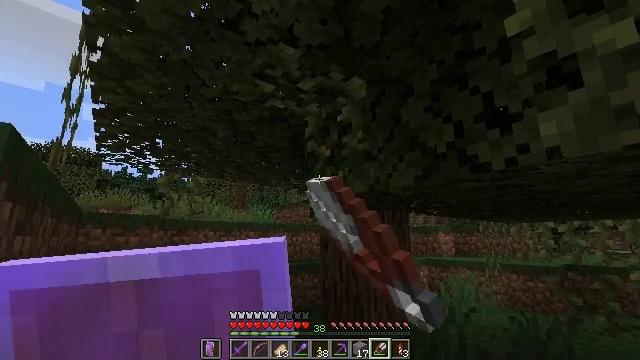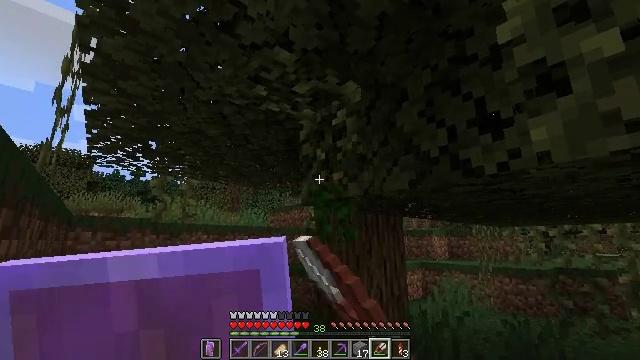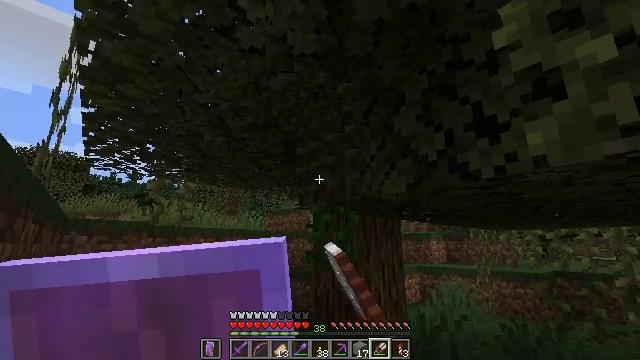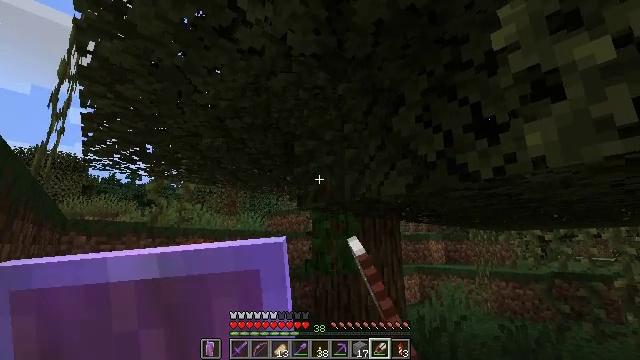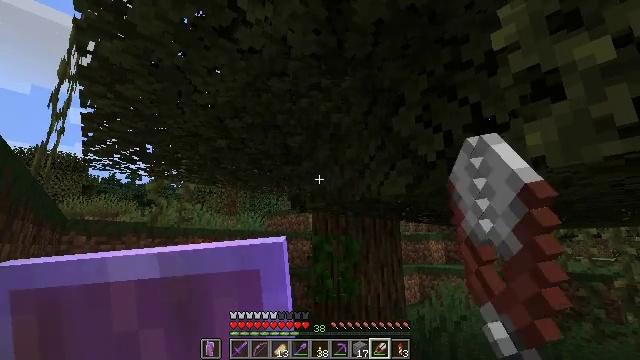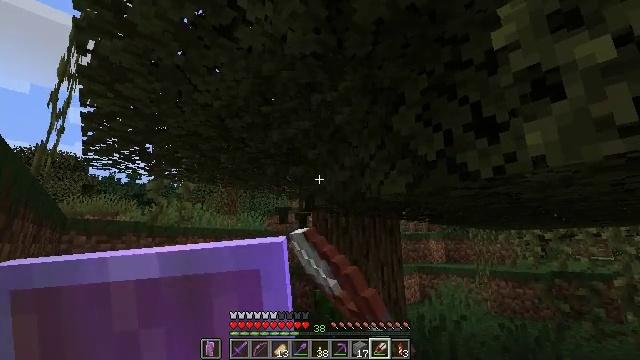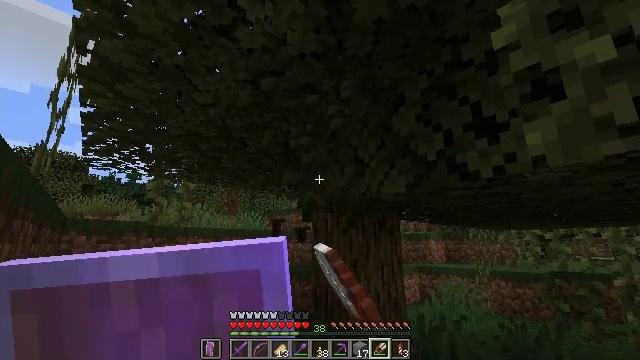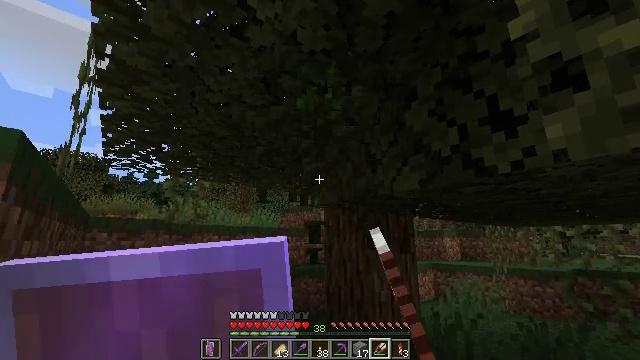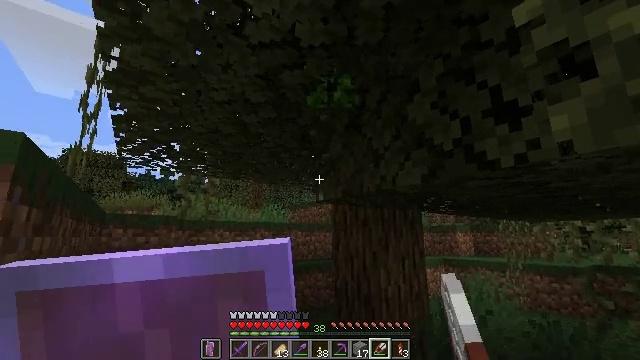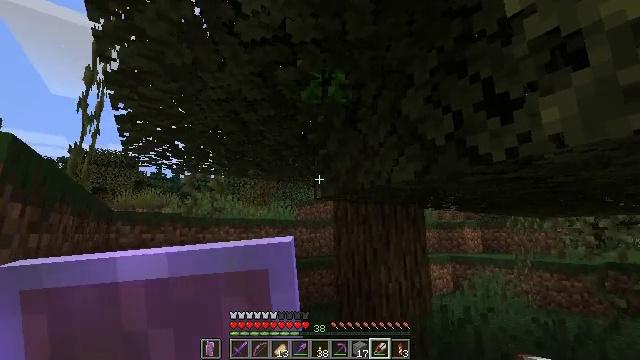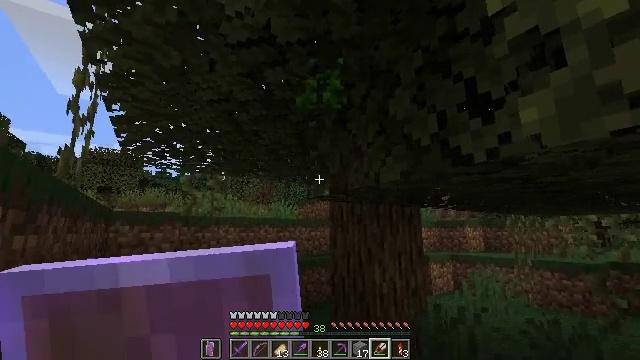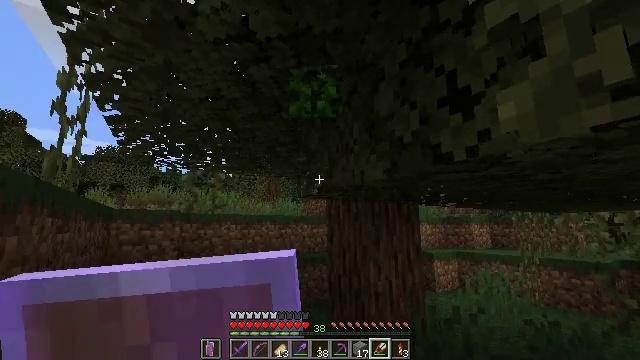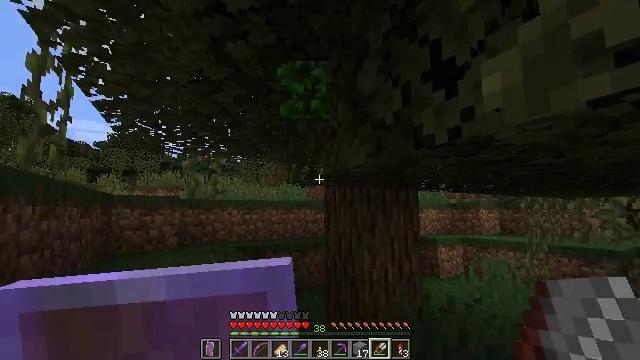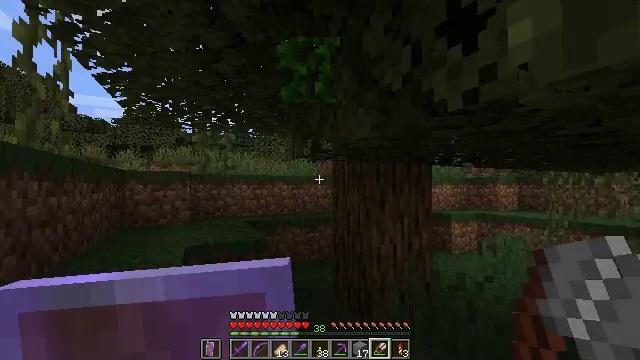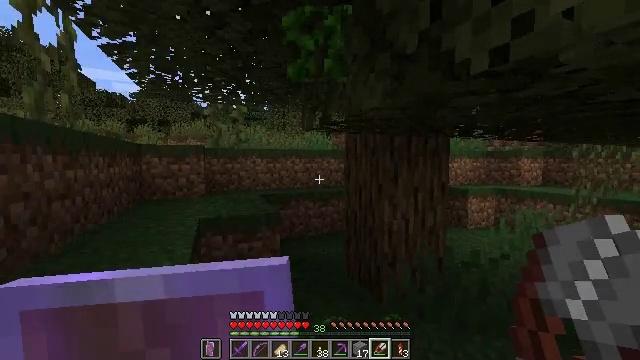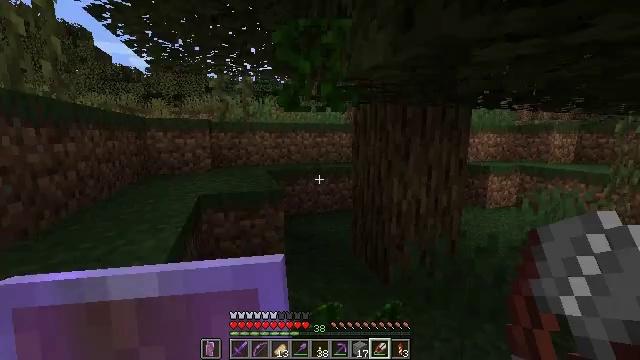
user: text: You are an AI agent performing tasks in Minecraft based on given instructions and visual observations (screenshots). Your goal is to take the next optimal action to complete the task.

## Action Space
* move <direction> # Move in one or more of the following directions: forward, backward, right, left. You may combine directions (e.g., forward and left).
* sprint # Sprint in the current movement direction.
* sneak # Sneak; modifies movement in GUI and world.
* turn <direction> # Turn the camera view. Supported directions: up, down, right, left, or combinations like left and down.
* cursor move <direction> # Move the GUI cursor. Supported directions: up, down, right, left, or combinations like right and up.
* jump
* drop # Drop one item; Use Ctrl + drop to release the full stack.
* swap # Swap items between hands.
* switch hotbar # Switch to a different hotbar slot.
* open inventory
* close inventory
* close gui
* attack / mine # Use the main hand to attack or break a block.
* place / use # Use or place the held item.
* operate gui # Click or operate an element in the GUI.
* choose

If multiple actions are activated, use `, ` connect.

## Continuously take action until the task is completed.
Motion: motion action
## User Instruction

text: Break the vines.
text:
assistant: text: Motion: turn right, attack / mine
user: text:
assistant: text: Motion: attack / mine
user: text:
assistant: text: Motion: attack / mine
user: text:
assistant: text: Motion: attack / mine
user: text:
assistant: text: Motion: attack / mine
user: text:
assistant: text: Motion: attack / mine
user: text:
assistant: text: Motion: turn left
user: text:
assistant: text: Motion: move right, turn left and down
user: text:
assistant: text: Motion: move right, turn left
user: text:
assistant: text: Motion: move right
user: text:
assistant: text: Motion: move forward and move right, turn left
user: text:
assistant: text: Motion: move forward and move right, turn left and down
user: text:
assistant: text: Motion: move forward, turn left and down
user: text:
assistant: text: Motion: move forward, turn left and down
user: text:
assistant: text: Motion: move forward, turn left and down
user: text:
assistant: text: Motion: move forward, turn left and down
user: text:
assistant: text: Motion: move forward, turn left and down
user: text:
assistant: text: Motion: move forward, turn left and down
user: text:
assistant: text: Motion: move forward, turn down
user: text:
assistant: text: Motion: move forward, turn down
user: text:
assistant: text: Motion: move forward, turn right and down
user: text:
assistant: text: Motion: move forward, turn right and down
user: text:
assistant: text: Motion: move forward, turn right and down
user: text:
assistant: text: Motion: move forward, turn right and down
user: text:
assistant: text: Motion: move forward, turn right and down
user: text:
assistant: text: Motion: move forward, turn right and down
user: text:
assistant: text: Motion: move forward, turn right and up
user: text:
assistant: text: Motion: move forward, turn right and up
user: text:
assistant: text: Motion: move forward and move right, turn right and up
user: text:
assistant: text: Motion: move forward and move right, sprint, turn right and up